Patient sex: M
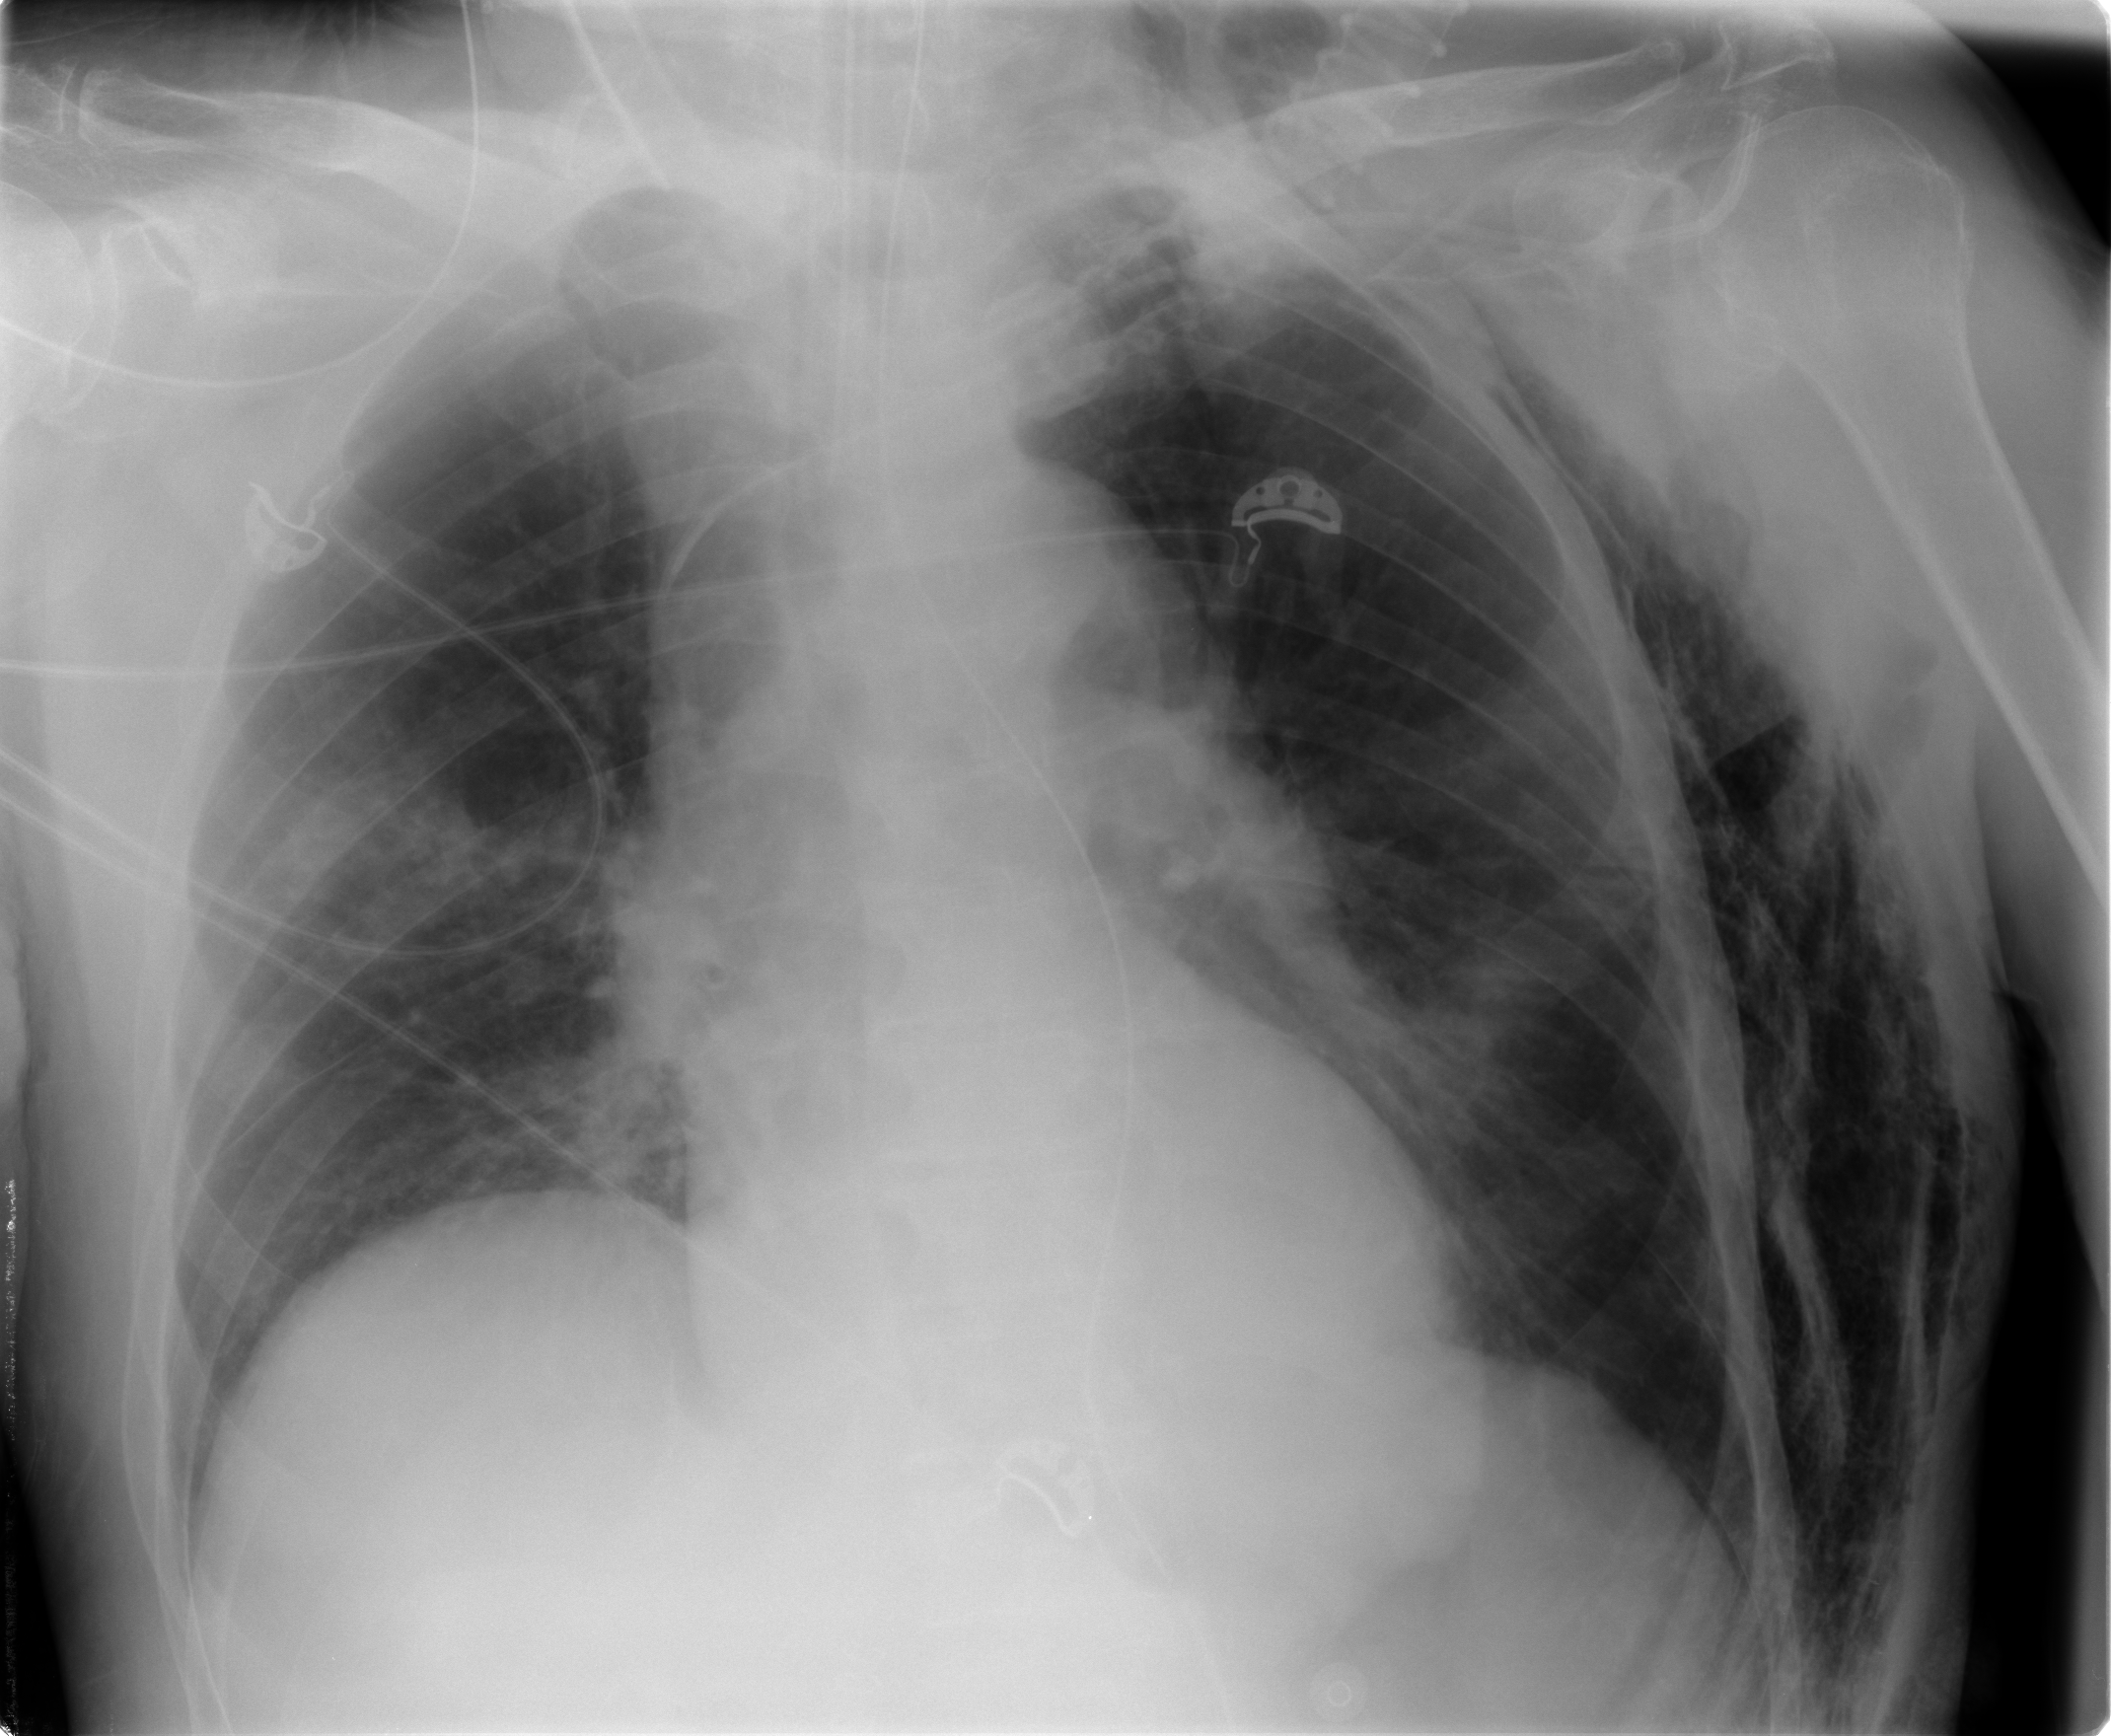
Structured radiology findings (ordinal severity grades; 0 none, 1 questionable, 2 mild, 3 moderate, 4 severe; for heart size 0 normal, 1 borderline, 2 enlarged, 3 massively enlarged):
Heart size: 0
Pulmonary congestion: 1
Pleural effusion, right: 0
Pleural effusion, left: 0
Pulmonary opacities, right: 2
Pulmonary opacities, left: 2
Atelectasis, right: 2
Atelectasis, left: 2